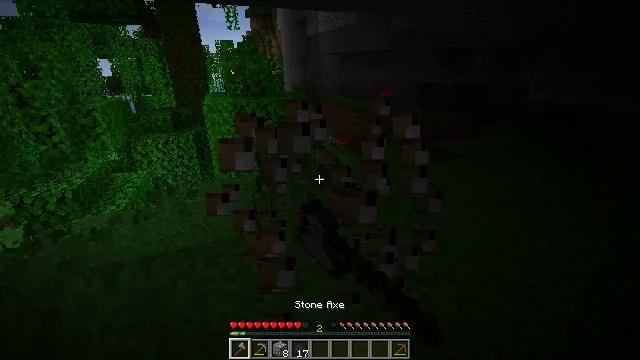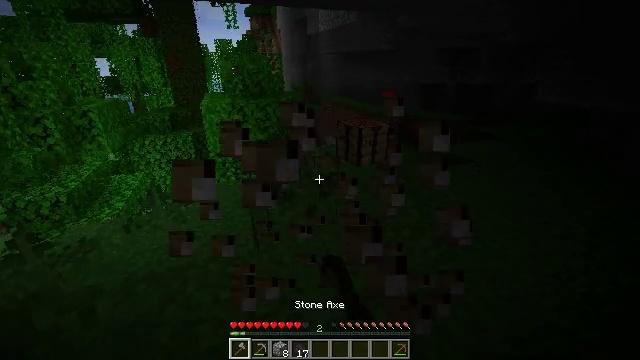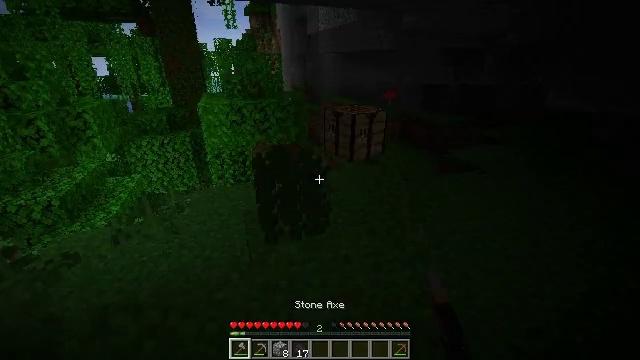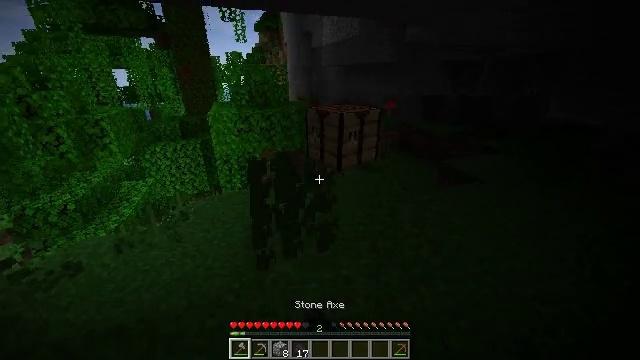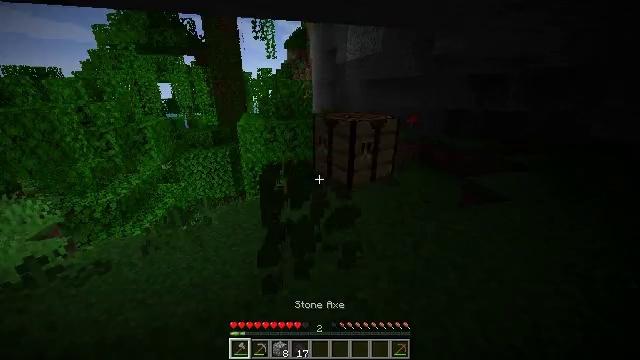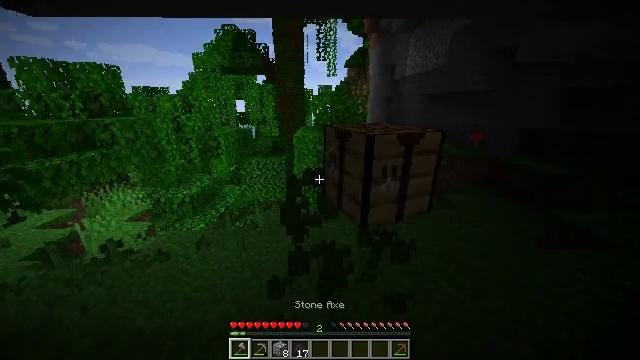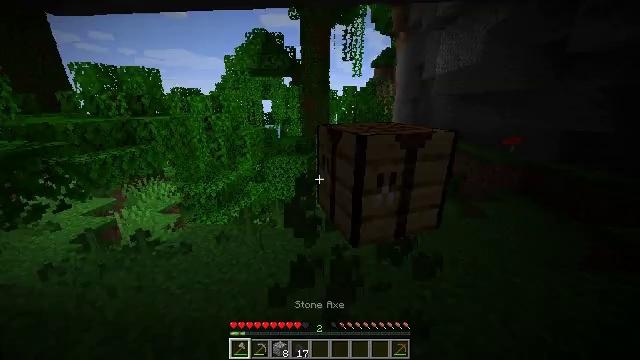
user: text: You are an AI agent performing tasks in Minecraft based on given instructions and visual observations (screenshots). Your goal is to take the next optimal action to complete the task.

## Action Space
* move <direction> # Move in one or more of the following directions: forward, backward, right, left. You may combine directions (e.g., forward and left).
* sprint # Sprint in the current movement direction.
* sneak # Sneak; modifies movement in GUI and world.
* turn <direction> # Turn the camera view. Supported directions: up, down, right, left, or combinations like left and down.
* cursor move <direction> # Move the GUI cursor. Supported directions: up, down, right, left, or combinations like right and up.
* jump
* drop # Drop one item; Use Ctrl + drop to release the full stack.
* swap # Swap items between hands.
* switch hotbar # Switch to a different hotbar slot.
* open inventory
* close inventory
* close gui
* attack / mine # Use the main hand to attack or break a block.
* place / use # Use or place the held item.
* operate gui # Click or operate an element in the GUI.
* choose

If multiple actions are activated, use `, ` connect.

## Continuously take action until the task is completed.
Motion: motion action
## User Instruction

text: Attack the ground to gather fern.
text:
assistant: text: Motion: move forward, attack / mine
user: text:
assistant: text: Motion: move forward, sprint, attack / mine
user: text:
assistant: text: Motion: move forward, sprint, attack / mine
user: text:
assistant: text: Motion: move forward, sprint, turn left and up
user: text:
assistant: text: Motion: move forward and move right, sprint, turn left and up
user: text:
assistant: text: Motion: move forward and move right, sprint, turn left
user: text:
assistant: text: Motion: sprint